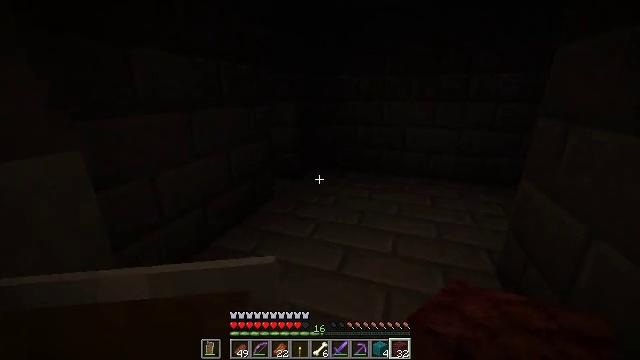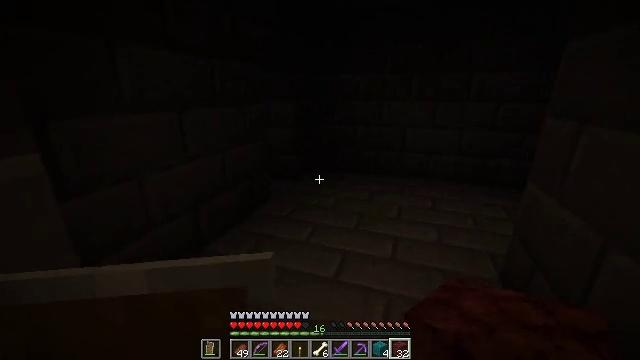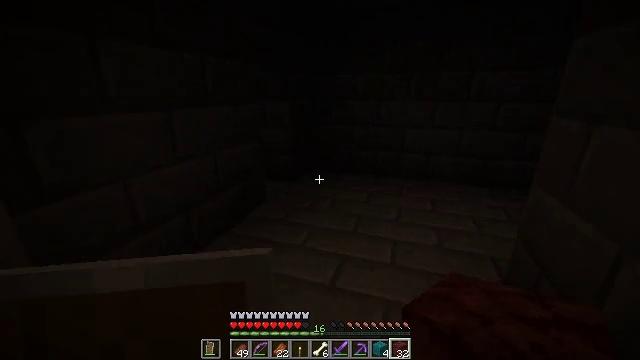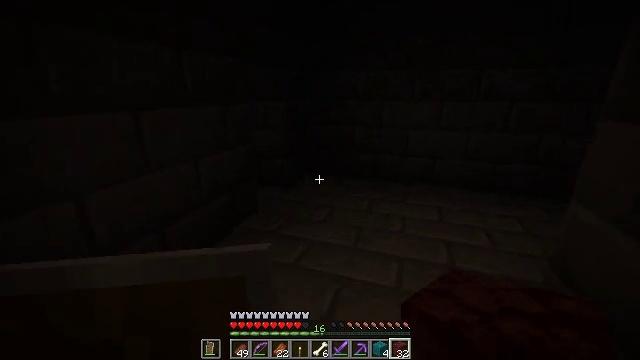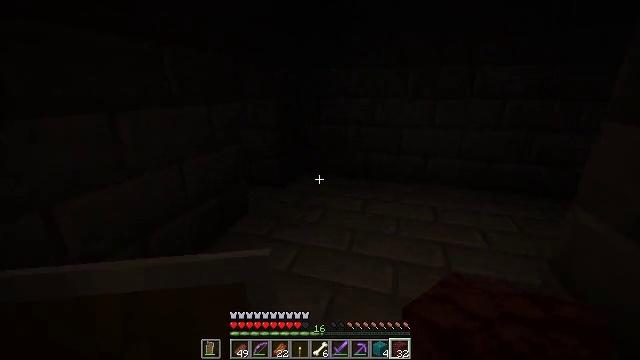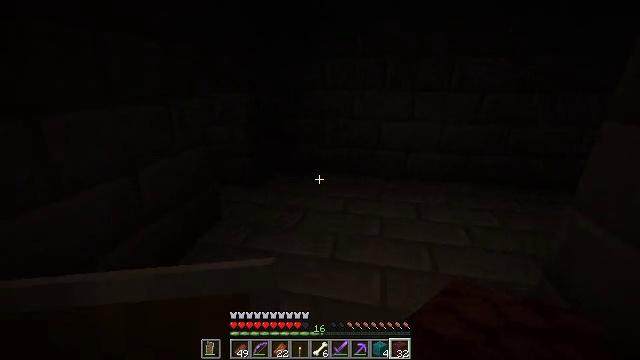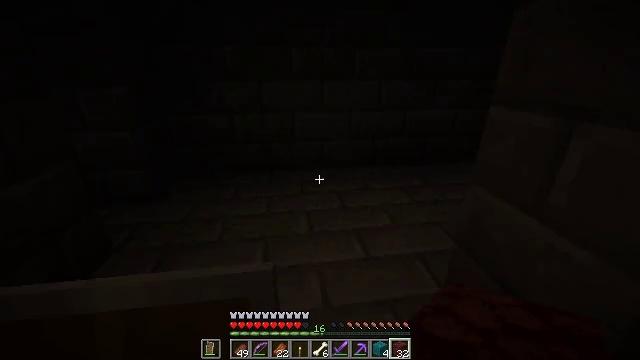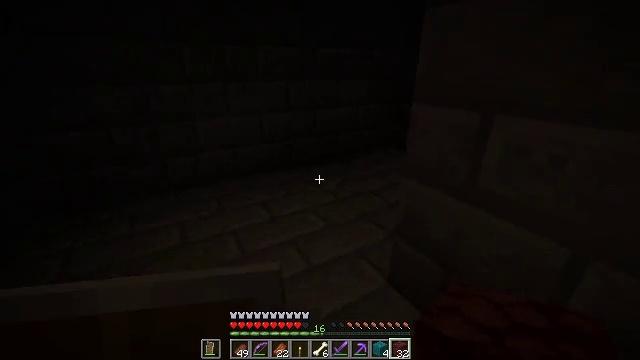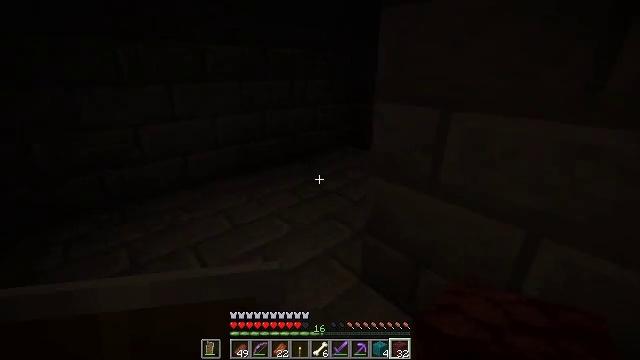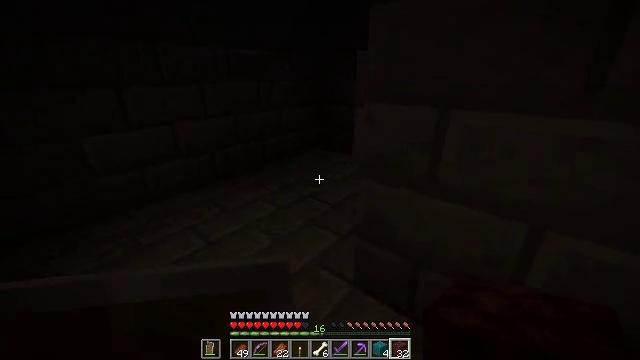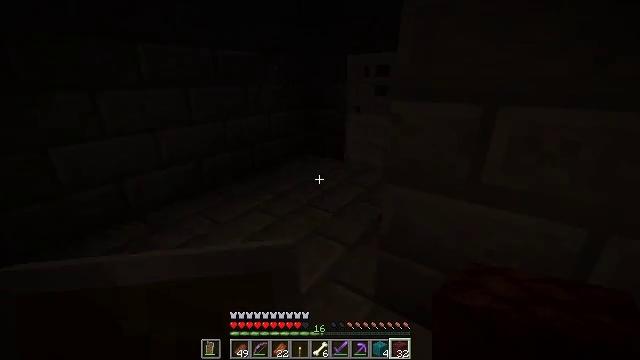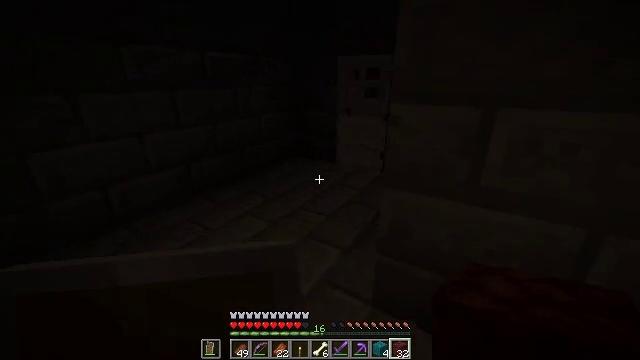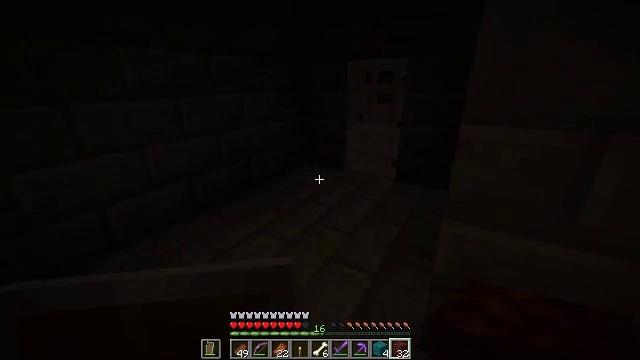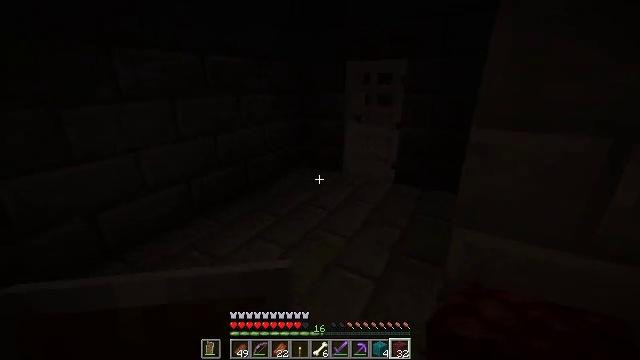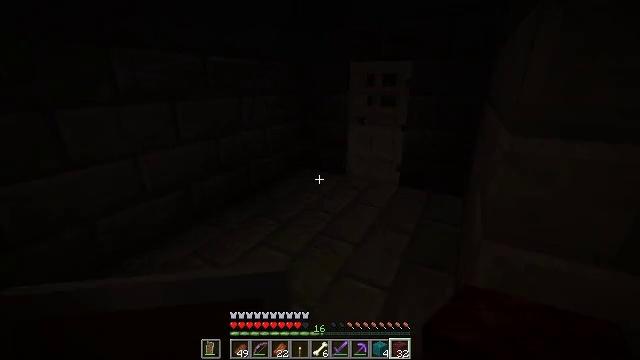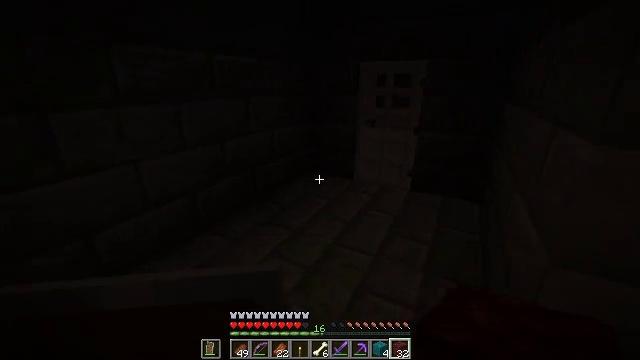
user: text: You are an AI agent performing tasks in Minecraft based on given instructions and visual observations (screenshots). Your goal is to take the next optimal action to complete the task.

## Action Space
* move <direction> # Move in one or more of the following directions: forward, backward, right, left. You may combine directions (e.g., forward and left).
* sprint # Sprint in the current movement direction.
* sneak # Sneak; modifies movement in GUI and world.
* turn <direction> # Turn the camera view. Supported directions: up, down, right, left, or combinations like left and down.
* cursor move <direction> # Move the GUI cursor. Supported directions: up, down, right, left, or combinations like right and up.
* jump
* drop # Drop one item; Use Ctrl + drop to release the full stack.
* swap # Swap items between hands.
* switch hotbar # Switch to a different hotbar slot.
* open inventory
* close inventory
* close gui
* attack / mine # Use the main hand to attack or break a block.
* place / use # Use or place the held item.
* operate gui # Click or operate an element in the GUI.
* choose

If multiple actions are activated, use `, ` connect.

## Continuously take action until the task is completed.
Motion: motion action
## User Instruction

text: Left click on the iron door to break it.
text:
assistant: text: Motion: move forward
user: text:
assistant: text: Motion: move forward
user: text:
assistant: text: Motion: move forward
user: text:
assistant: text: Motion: move forward, turn right
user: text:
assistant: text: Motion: move forward, turn right and down
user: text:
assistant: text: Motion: move forward and move left, turn right and down
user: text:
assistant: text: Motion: move forward and move left, turn right
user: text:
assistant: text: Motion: move forward and move left, turn right
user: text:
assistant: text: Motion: move forward and move left, turn right
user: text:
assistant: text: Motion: move forward and move left, turn right and up
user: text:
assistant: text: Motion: move forward and move left, turn right
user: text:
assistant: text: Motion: move forward and move left, turn right
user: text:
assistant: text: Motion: move forward and move left, turn right
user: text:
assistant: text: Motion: move forward and move left
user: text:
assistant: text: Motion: move forward and move left
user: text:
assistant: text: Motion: move forward and move left
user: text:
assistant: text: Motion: move forward and move left
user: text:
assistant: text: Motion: no_op
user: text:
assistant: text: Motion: turn right
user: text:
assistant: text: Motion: turn right
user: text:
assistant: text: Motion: turn right
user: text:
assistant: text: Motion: move forward, turn right
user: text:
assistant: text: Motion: move forward, turn right
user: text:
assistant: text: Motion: move forward, turn right
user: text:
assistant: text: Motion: move forward, turn right
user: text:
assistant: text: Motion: move forward, turn right
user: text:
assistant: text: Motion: move forward
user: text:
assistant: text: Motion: move forward, turn right
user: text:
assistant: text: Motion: move forward
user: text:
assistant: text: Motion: move forward